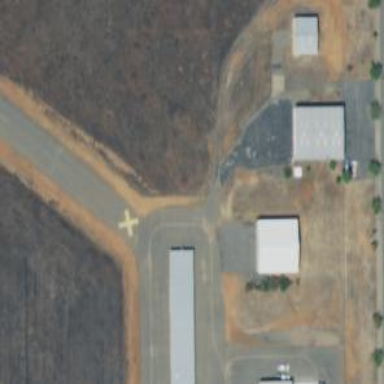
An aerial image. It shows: View of taxiway at the airport.